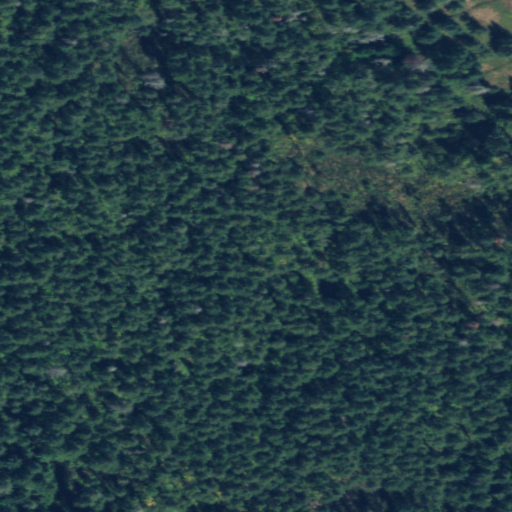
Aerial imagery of mountain in Washington named Holman Hill containing evergreen forest and shrub